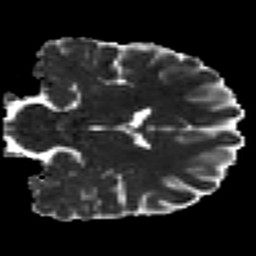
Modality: MD
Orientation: coronal
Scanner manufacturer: siemens
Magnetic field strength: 3 T
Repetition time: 7.8 s
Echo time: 0.09 s